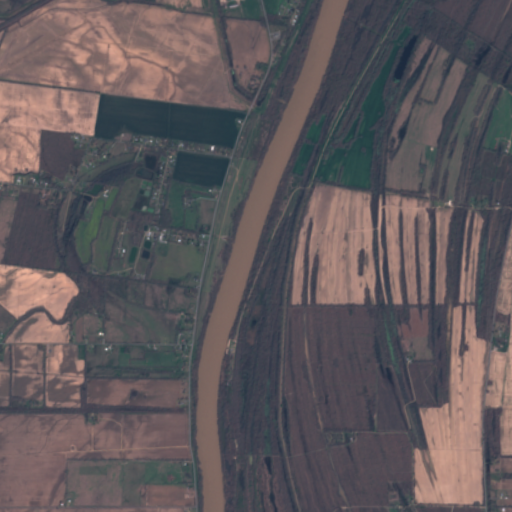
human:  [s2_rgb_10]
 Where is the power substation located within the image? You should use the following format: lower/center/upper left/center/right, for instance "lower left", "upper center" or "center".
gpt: The power substation is located in the upper center of the image.
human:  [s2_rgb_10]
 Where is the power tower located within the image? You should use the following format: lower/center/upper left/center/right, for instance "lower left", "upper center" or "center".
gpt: The power tower is located in the upper of the image.
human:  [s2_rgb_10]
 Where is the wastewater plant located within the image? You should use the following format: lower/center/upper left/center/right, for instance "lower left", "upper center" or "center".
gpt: The wastewater plant is located in the upper left of the image.
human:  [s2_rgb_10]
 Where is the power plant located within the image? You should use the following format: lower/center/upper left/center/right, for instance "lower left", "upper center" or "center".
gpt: There is no power plant in the image.